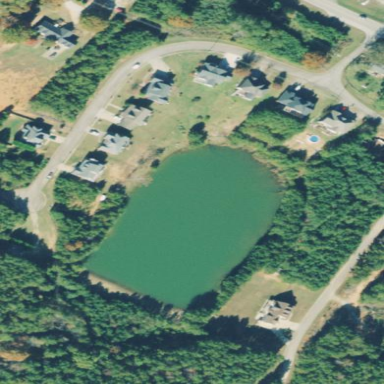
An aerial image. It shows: Reservoir.